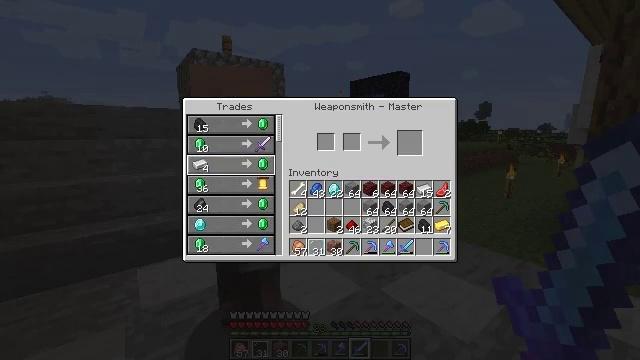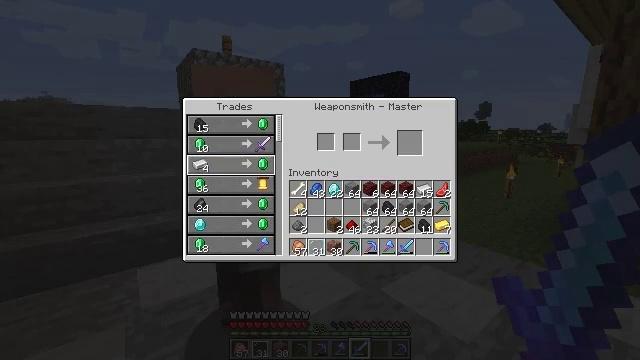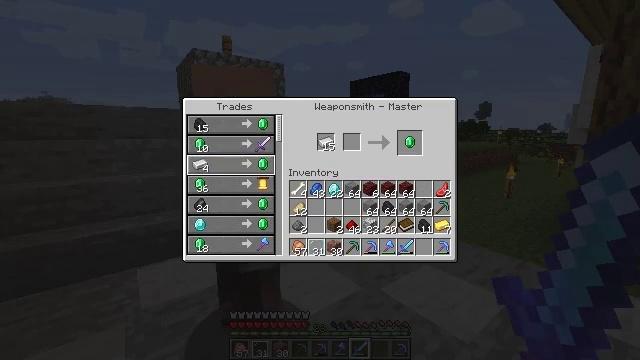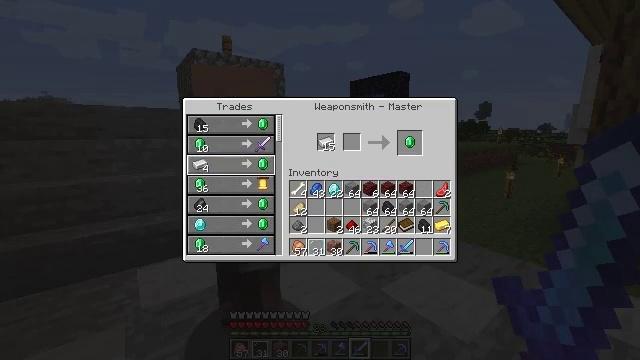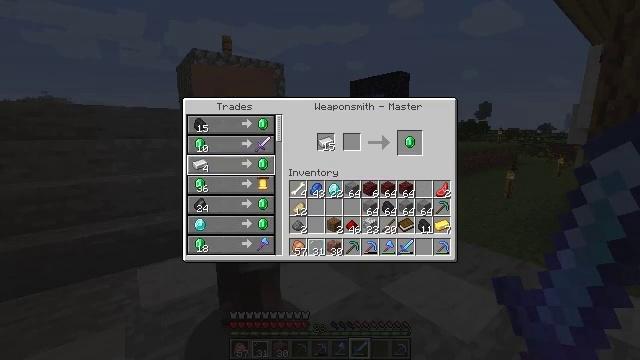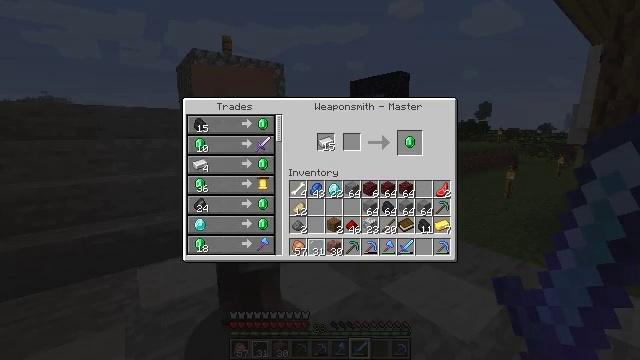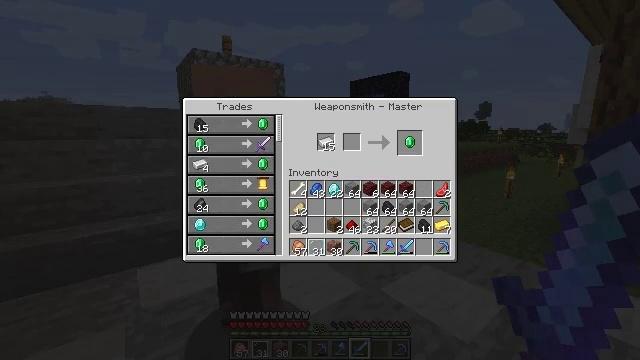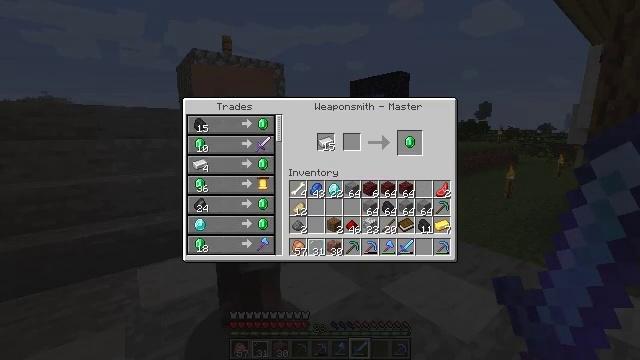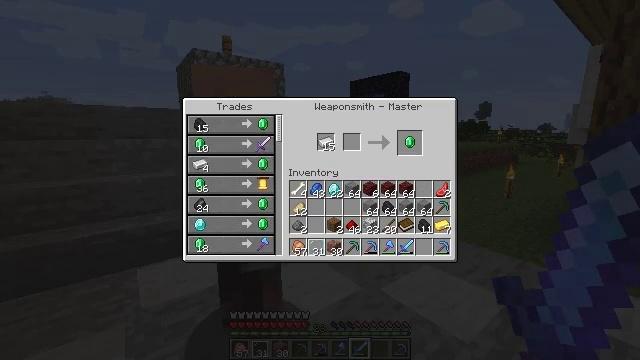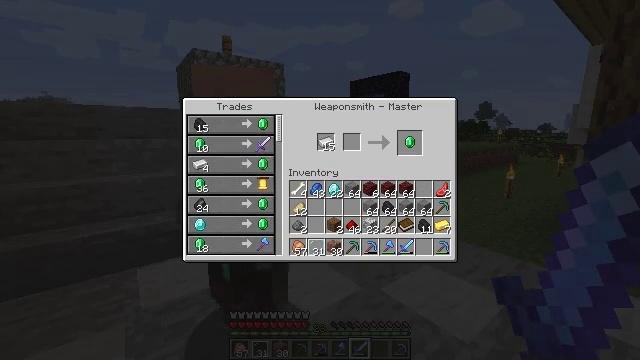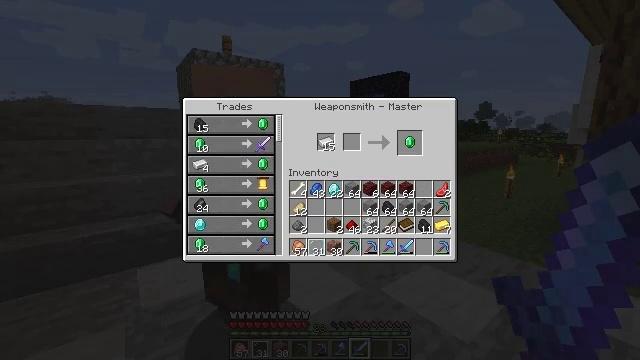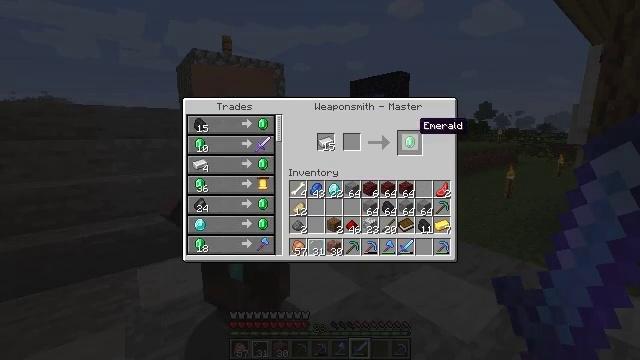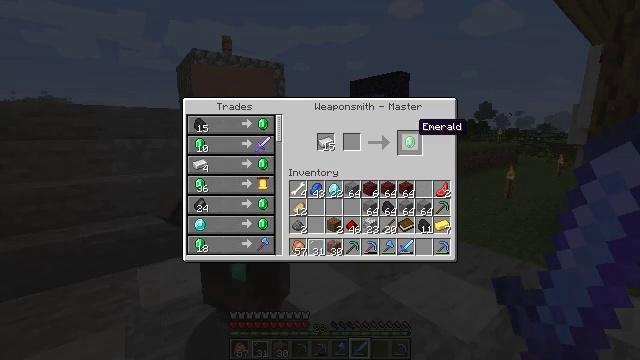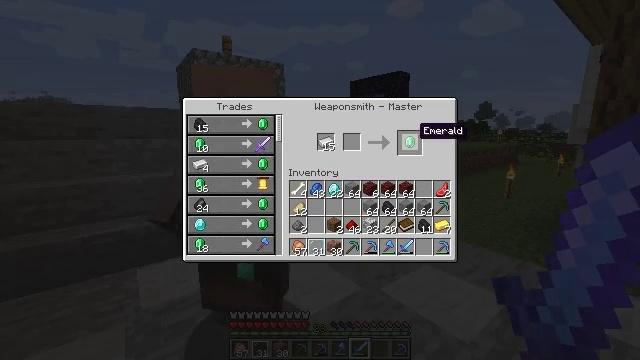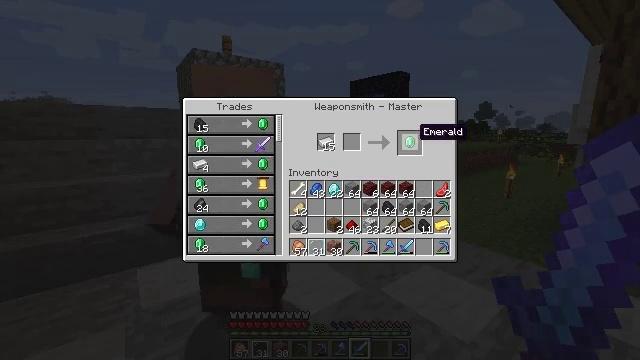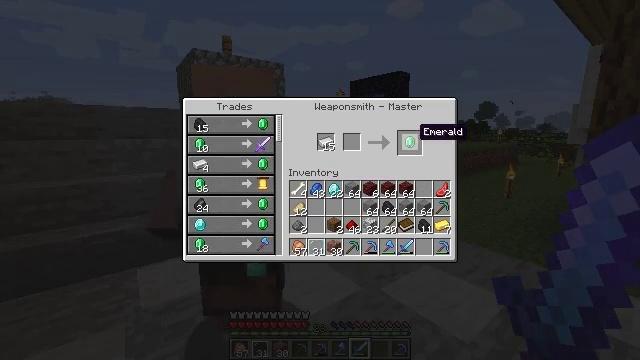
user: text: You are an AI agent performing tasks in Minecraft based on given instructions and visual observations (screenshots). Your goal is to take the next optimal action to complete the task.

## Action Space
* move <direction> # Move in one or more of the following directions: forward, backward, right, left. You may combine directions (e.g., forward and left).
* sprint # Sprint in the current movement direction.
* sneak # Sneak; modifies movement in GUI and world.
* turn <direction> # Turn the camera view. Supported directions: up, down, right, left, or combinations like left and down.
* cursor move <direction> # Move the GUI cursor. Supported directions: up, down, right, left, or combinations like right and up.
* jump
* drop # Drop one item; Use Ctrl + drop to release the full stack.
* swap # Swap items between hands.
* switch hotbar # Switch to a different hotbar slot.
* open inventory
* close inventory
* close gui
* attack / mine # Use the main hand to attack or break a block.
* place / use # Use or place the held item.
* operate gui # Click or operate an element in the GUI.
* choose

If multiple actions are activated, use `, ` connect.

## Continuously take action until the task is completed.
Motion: motion action
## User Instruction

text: Craft an emerald using the crafting table.
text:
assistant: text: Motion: no_op
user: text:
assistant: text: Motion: operate gui
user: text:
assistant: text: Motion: operate gui
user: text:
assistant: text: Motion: no_op
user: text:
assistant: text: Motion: cursor move right
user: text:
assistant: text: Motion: cursor move right
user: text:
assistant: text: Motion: cursor move up
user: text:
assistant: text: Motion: cursor move up
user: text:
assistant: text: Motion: no_op
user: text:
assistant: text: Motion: sneak, cursor move left
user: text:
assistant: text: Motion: sneak, cursor move left
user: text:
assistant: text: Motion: sneak
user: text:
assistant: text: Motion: sneak
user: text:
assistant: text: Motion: sneak
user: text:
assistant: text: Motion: sneak
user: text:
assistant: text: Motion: sneak, operate gui
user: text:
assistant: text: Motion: sneak, operate gui
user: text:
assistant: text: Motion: sneak, operate gui
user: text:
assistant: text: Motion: sneak
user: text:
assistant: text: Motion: sneak
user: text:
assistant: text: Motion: sneak